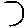
Label: hexagon